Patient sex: F
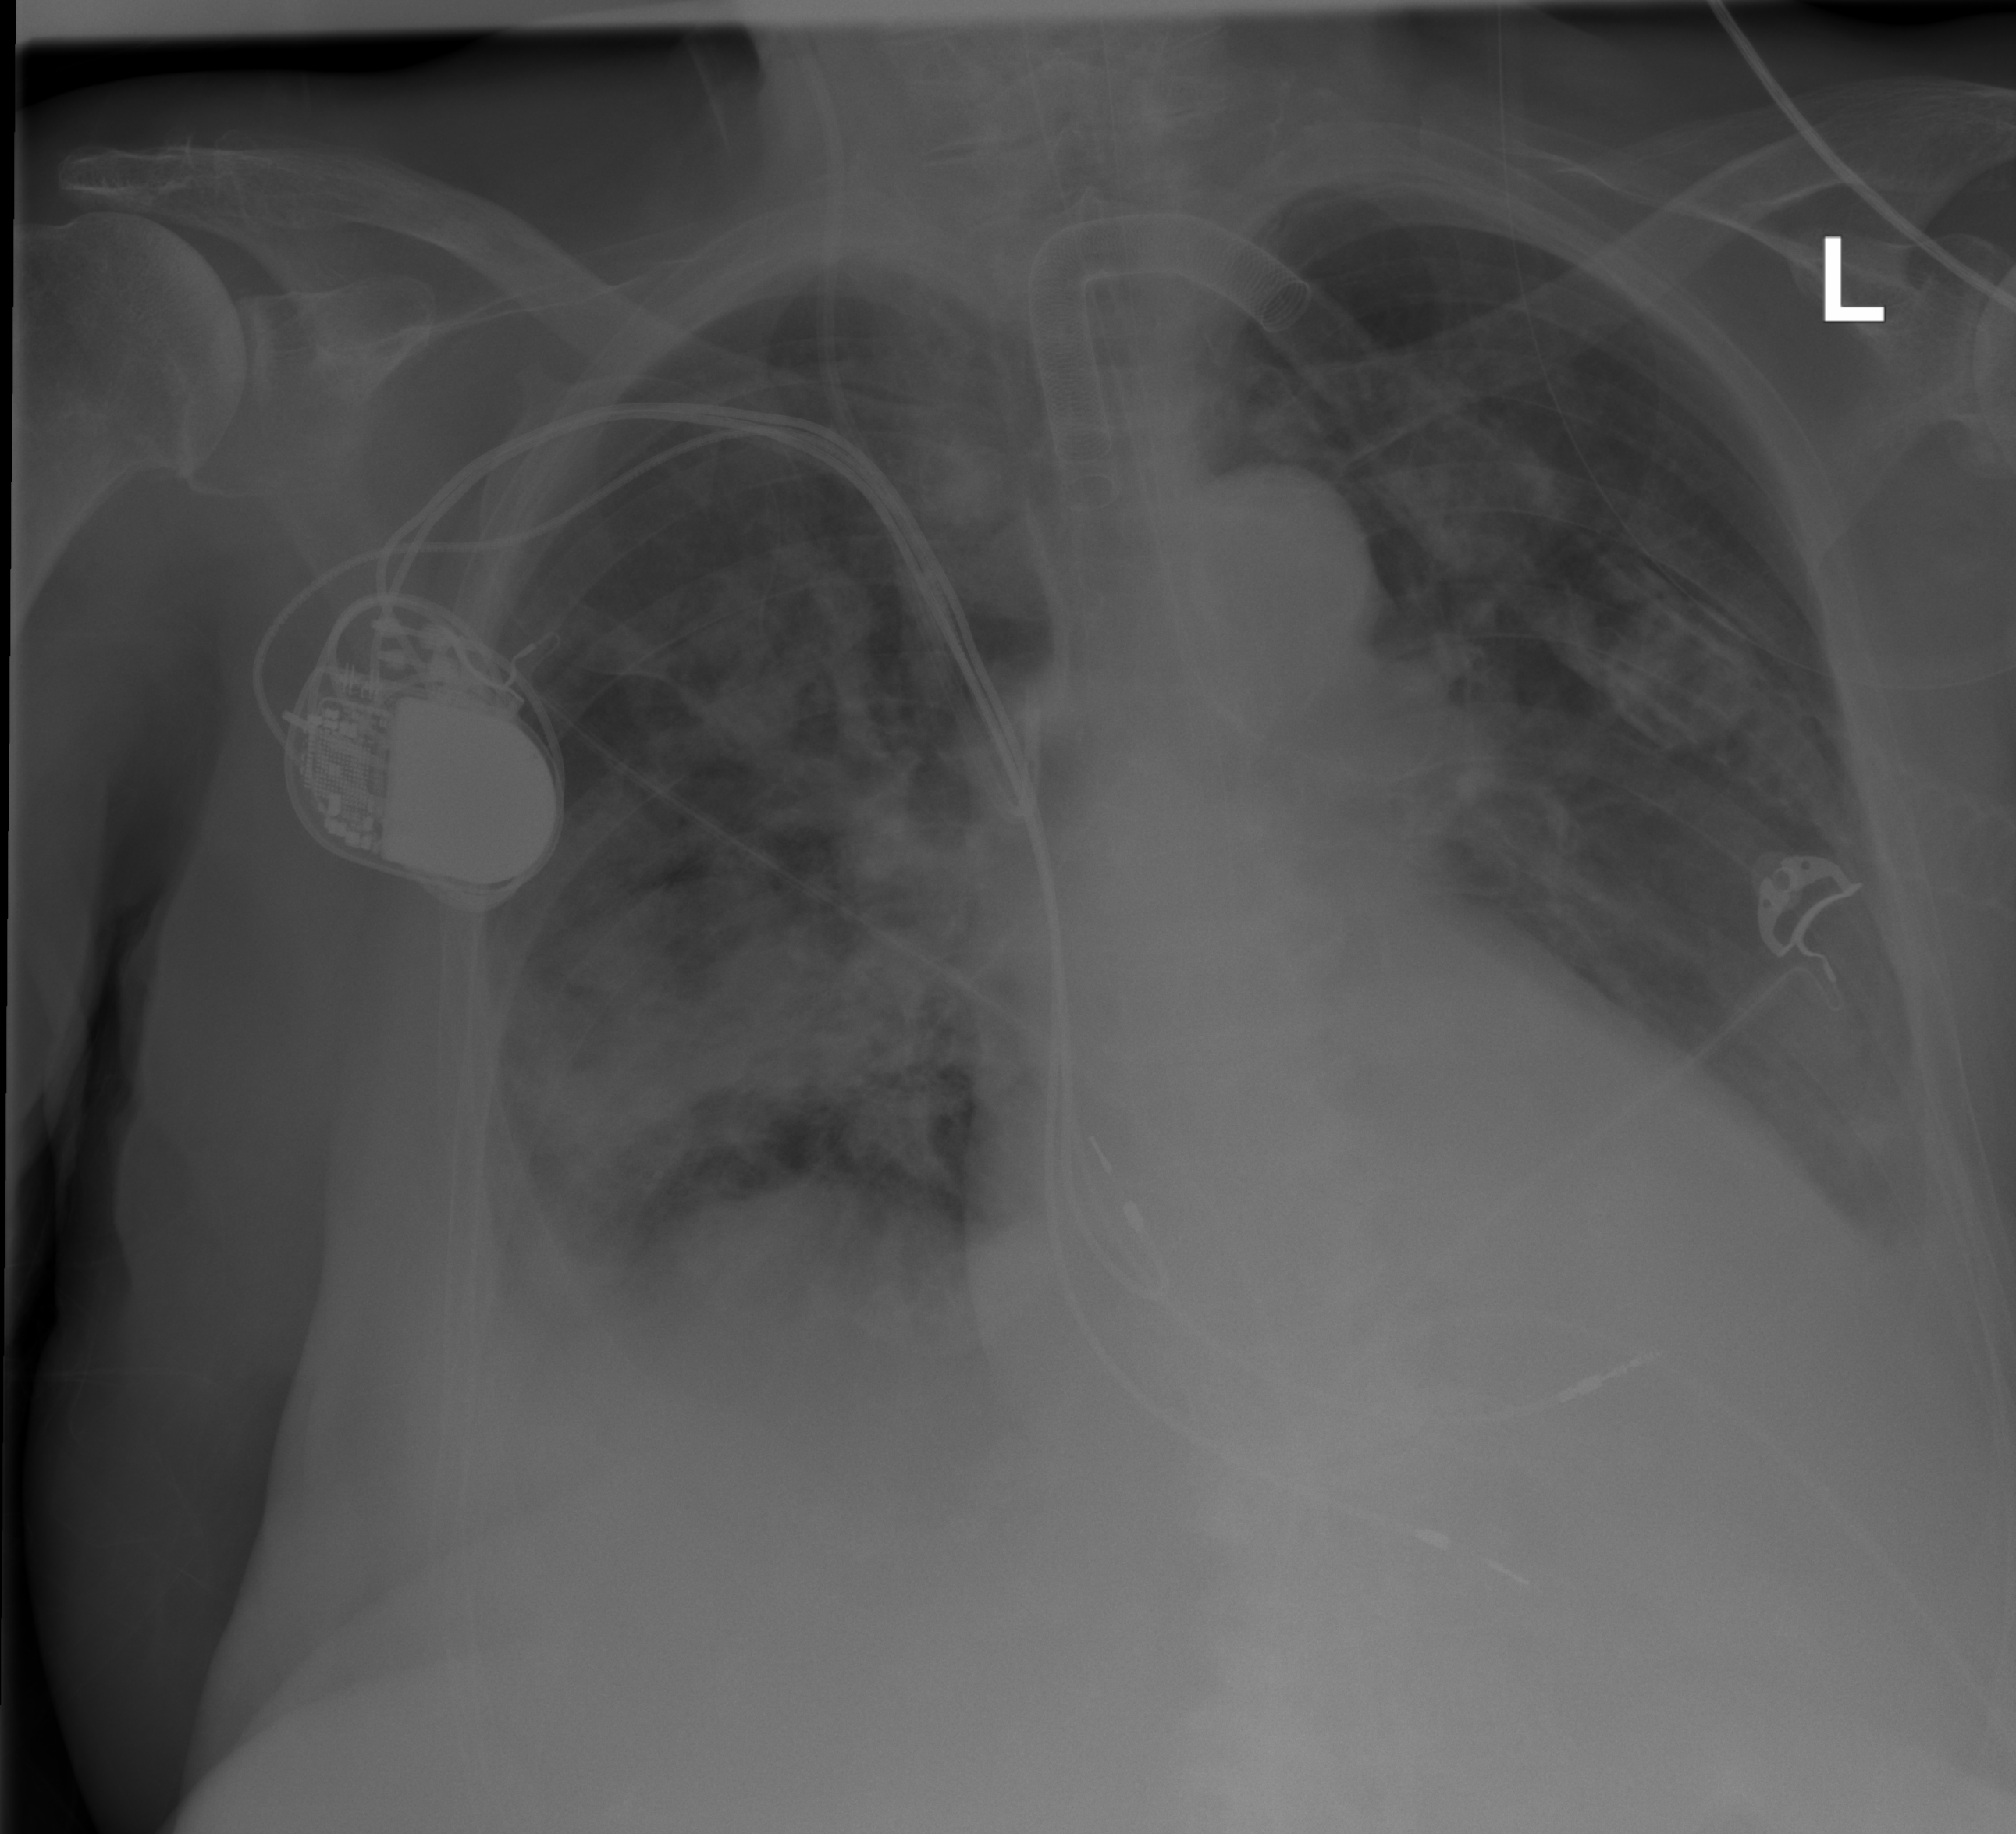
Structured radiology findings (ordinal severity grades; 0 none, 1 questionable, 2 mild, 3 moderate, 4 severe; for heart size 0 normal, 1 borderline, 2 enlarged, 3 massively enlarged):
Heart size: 2
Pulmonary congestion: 2
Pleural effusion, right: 2
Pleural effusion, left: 2
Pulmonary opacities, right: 3
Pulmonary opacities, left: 2
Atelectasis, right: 2
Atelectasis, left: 1